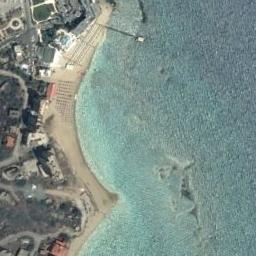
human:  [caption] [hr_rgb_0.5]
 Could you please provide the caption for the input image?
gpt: The beach with khaki sand and some buildings on the beach .

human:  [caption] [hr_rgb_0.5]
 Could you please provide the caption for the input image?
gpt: Many buildings scattered around the beach .

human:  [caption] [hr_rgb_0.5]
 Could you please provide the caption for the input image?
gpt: The sea by the beach is dark green .

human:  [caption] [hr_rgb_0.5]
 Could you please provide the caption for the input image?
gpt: Pale blue sea and coast with large gray buildings .

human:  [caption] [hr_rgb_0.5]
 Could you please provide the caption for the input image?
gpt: Many buildings  are beside the beach .